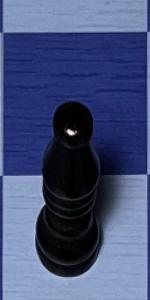
Label: Bishop_Black